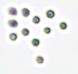
Label: Phaeocystis